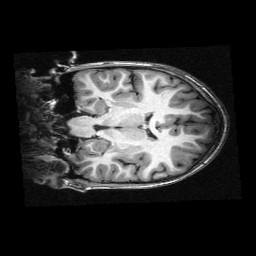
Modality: T1w
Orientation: coronal
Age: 8
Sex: female
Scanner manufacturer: siemens
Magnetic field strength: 3 T
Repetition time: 2.3 s
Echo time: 0.00336 s